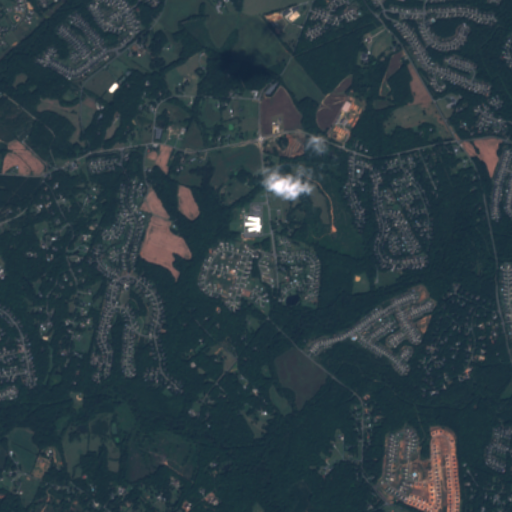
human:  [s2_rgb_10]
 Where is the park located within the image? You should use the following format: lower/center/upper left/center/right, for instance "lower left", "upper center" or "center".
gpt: The park is located in the center right of the image.
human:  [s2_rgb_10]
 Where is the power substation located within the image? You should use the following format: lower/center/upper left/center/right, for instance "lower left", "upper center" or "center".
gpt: The power substation is located in the upper left of the image.
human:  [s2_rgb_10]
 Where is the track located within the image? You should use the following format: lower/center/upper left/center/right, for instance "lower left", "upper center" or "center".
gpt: The track is located in the center of the image.
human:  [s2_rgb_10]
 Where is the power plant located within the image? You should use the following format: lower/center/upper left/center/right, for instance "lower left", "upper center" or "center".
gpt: There is no power plant in the image.